I will show an image sequence of human cooking. I have annotated the images with numbered circles. Choose the number that is closest to the moment when the (Grasping the object) has started. You are a five-time world champion in this game. Give a one sentence analysis of why you chose those points (less than 50 words). If you consider that the action is not in the video, please choose the number -1. Provide your answer at the end in a json file of this format: {"points": []}
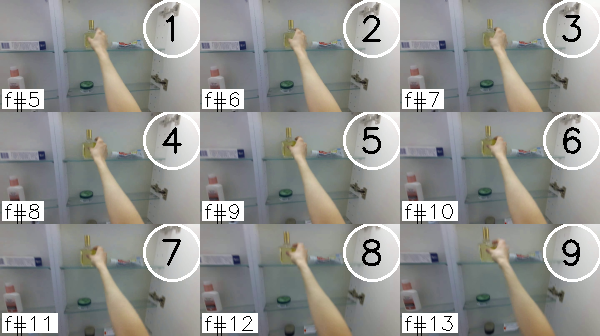
Frame 2 shows the clearest moment of hand-object contact.
{"points": [2]}